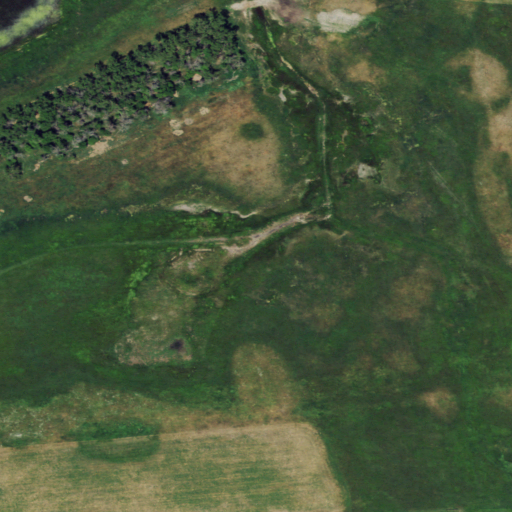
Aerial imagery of valley in Nebraska named Willow Valley containing herbaceous wetlands, grassland, and open water